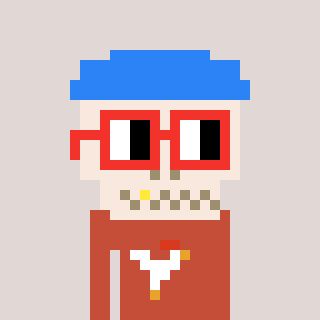
a pixel art character with square red glasses, a skeleton-hat-shaped head and a rust-colored body on a warm background